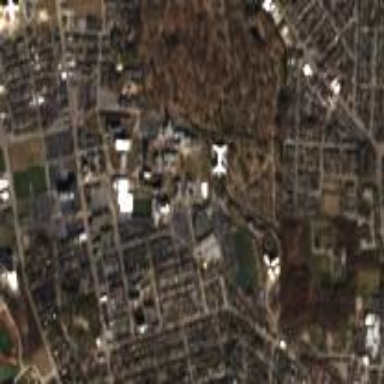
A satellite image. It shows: University.